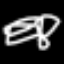
Label: squiggle